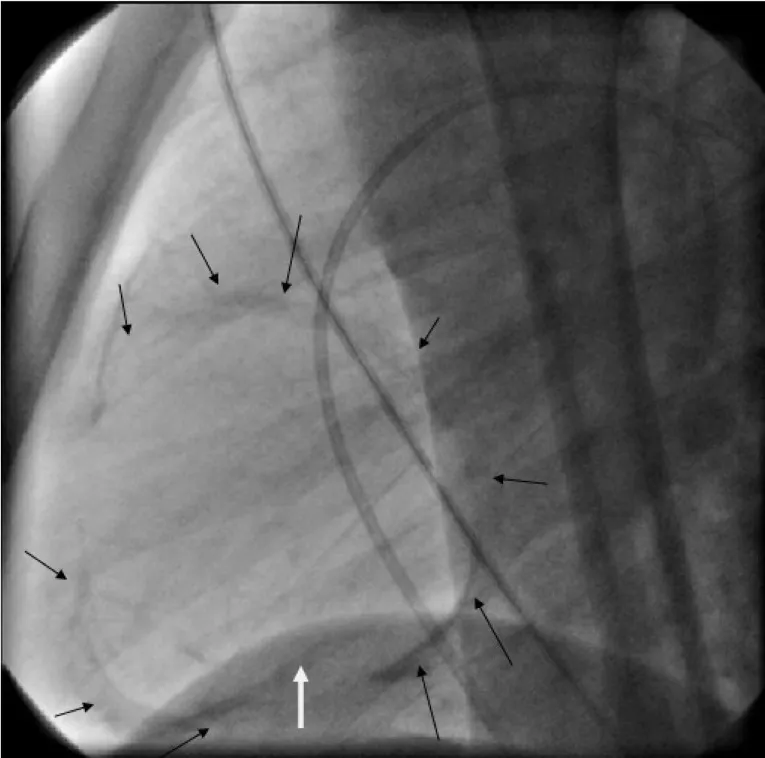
Circumferential calcified band in lateral chest radiograph.
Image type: radiology (x_ray)